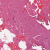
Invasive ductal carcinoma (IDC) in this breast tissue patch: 0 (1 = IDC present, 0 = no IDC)